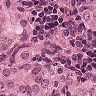
Metastatic tissue present: yes